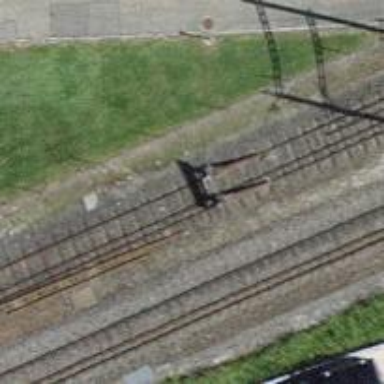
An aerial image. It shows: Railway buffer stop.